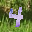
Label: 4